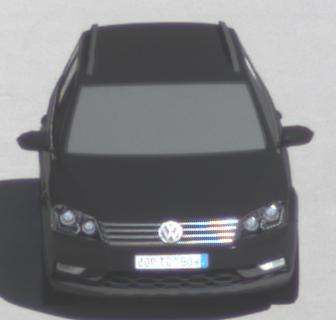
Make: VW
Model: Passat Alltrack 1.8 TSI
Detailed model: Passat (B7) Alltrack
Model produced from: 2012/03
Model produced until: 2013/06
Doors: 5
Color: black
Road condition: dry road
Daytime: morning or afternoon
Contrast: high contrast